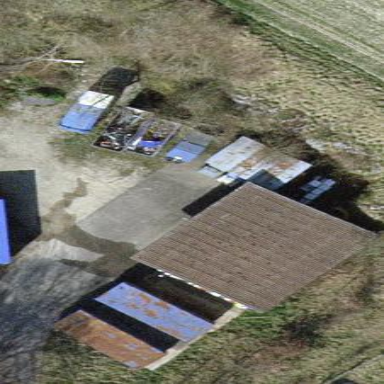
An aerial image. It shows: Recycling center.